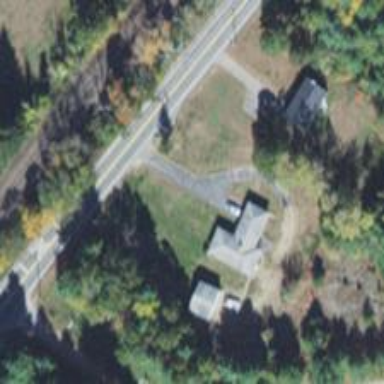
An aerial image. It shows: Driveway.